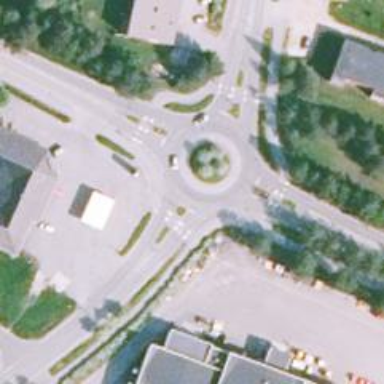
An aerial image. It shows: Secondary road leading to roundabout.